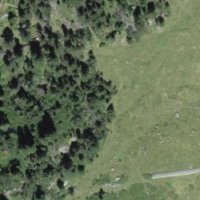
EUNIS habitat code: 26
Species observed at this site:
Aglais urticae